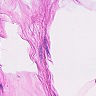
Metastatic tissue present: no